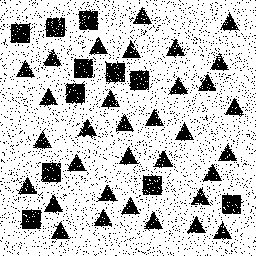
Squares: 11
Triangles: 33
Stars: 0
Total shapes: 44